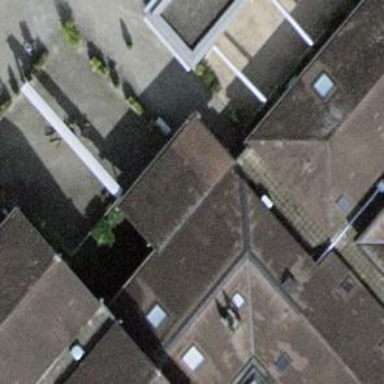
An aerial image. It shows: View of roof of building.